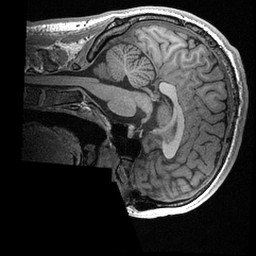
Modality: T1w
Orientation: sagittal
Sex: male
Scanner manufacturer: ge
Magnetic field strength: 3 T
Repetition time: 0.0064 s
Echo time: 0.00281 s